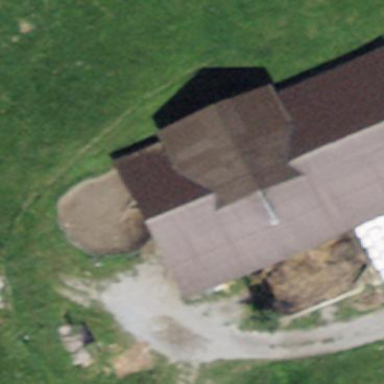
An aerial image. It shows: Rural barn.